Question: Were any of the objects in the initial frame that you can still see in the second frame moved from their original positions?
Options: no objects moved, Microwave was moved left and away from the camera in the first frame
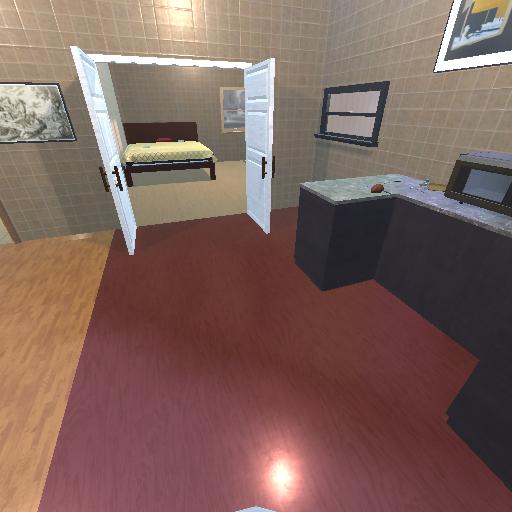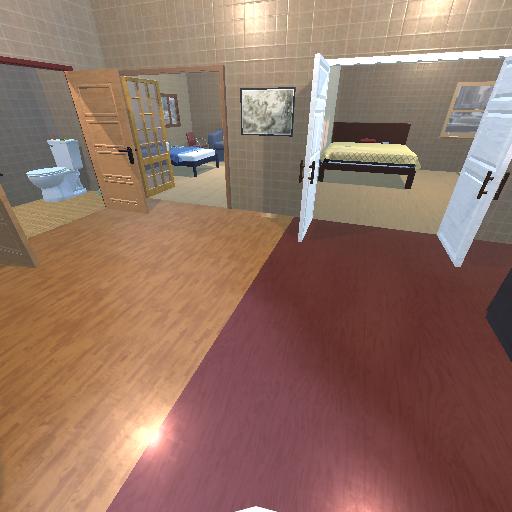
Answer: no objects moved